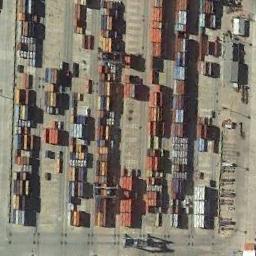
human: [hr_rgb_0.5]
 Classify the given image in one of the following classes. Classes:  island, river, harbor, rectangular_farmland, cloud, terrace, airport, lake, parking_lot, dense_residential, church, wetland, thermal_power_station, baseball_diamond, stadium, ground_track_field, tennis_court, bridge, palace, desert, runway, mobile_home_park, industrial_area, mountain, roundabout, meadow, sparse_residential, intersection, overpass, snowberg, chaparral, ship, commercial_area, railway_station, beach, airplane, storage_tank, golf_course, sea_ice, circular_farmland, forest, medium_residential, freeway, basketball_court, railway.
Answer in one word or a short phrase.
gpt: industrial_area